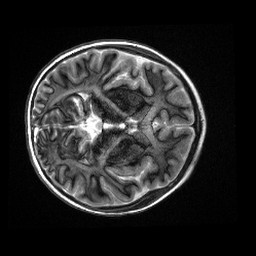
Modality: MP2RAGE
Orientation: axial
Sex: male
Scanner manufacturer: siemens
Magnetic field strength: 3 T
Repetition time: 5 s
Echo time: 0.00368 s